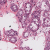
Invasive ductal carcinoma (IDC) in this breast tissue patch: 0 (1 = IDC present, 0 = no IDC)